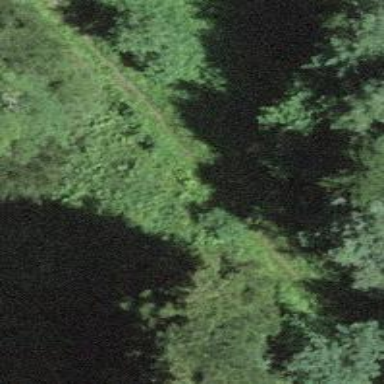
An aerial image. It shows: Cobblestone track with grade 3 tracktype.